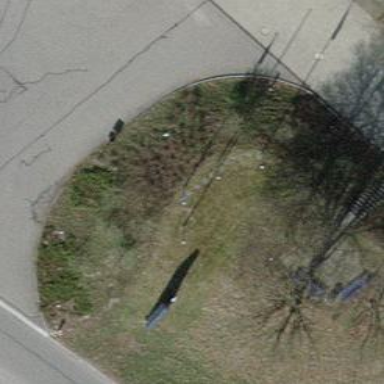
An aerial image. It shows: Flagpole which is man-made.